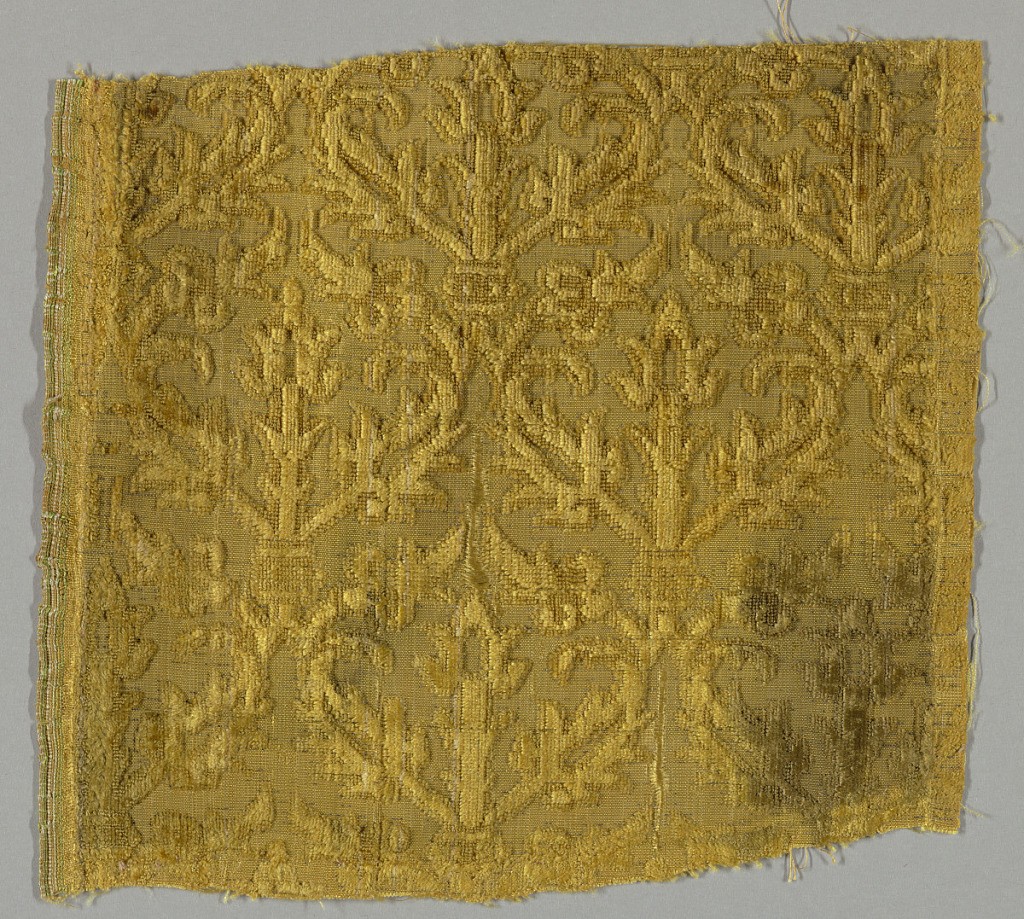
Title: Fragment
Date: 17th century
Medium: silk, metallic Technique: supplementary warp forming cut and uncut raised pile in plain weave foundation with supplementary wefts (velvet)
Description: Trellis pattern formed by leaves and stems in dark tan velvet.